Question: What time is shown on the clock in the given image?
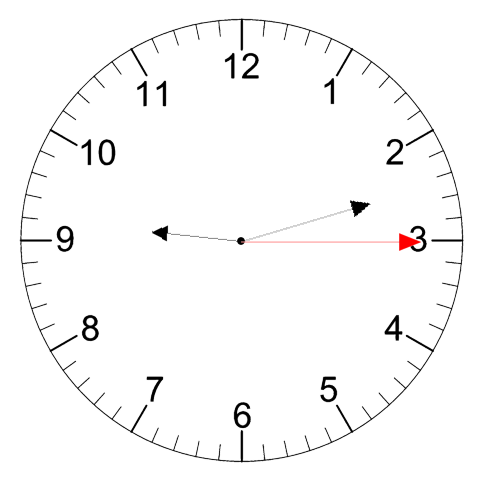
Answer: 09:12:15